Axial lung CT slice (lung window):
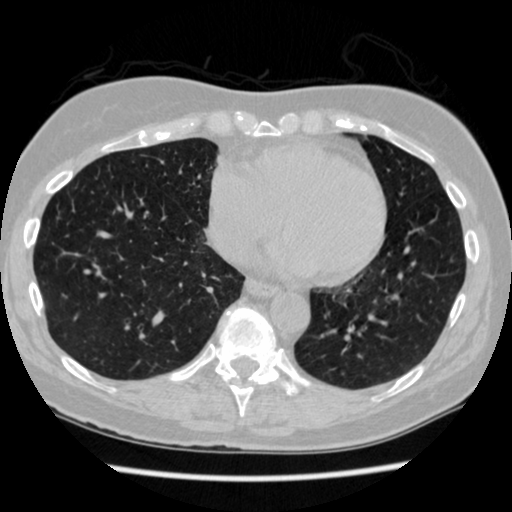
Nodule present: no